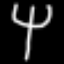
Label: fork